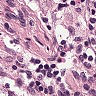
Metastatic tissue present: no